Field crop: maize
Growth stage: 2
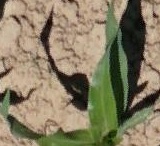
Species: maize